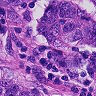
Metastatic tissue present: yes